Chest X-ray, AP view. Patient: 65 years old, sex M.
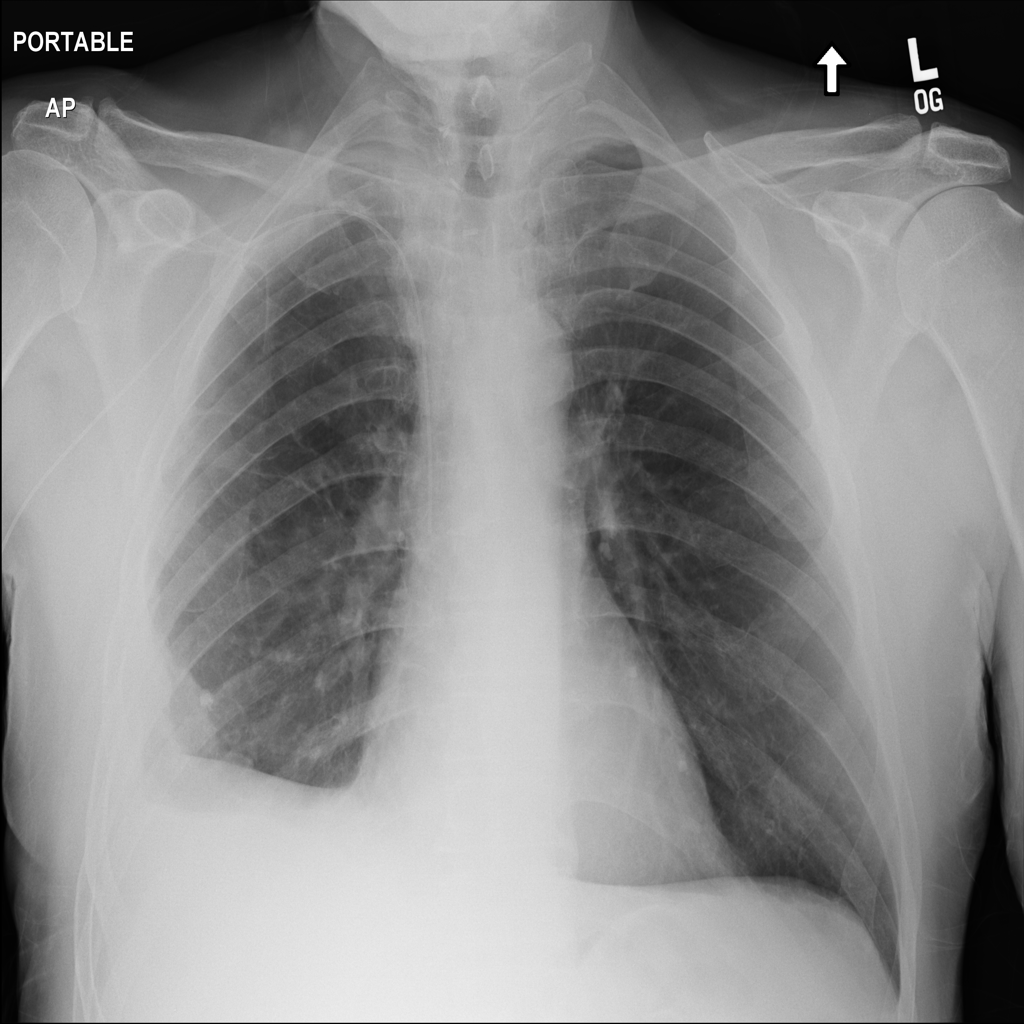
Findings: Atelectasis, Mass, Pleural_Thickening